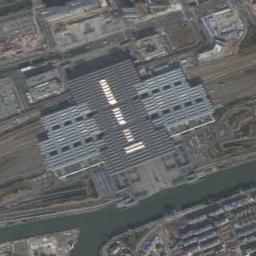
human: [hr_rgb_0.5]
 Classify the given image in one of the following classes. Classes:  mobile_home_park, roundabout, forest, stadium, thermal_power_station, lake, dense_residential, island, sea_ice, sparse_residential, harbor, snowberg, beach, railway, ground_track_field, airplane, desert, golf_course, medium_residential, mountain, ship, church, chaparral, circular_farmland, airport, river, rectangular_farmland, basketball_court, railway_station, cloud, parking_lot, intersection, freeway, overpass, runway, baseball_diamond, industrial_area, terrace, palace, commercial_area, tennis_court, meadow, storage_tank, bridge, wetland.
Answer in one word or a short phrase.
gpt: railway_station